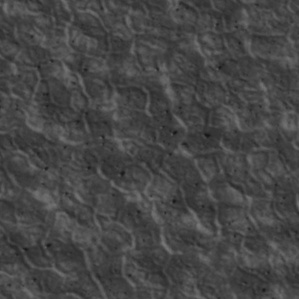
Label: non_frost